Question: This is a long shot, since a google search returns absolutely nothing on this. Sometimes, often enough where it merits further investigation but not often enough where I can track down when or how exactly it happens, I get the following exception when I call 'save:' on a 'NSManagedObjectContext':
'''
-[_NSObjectID_48_0 _stateFlags]: unrecognized selector sent to instance 0x8675570
'''
The context is a child context with type 'NSPrivateQueueConcurrencyType', which is a child of the main context with type 'NSMainQueueConcurrencyType'.
I really don't have any further information other than the stack trace:

Can any cryptographers make anything out of the stack trace to conjure up some possible ideas as to what the problem could be?
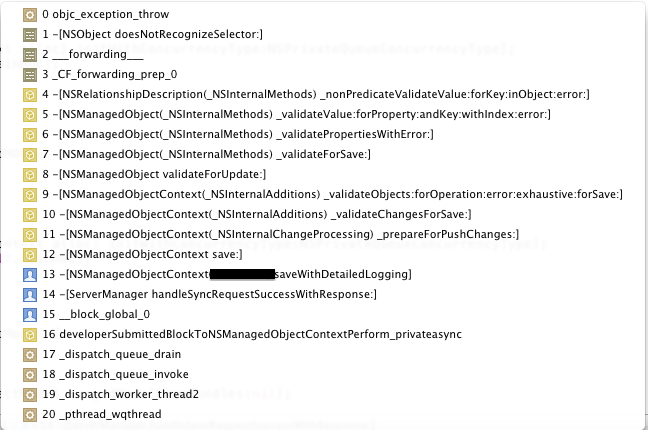
Answer: The log message indicates that for some reason we are looking for the property/method '_stateFlags' on '_NSObjectID_48_0', one of which is a private API, and the other is a private class.
A quick run of
'class-dump /System/Library/Frameworks/CoreData.framework/Versions/A/CoreData'
seems to indicate that (among other places) '_stateFlags' is a private API on 'NSManagedObject'. I can't find any reference to a private class named '_NSObjectID_48_0' on my Mac, but based on name alone it seems related to 'NSManagedObjectID'.
This is a long shot, but I am wondering if you have at some point passed an 'NSManagedObjectID' where an 'NSManagedObject' was expected instead? It can't hurt to grep your code for explicit coercions to 'NSManagedObject'.
Another culprit might be inserting NSManagedObjectIDs into a weakly-typed datastructure (dictionaries/arrays/sets I'm looking at you) which might allow you to "coerce" to NSManagedObject without being explicit about it.